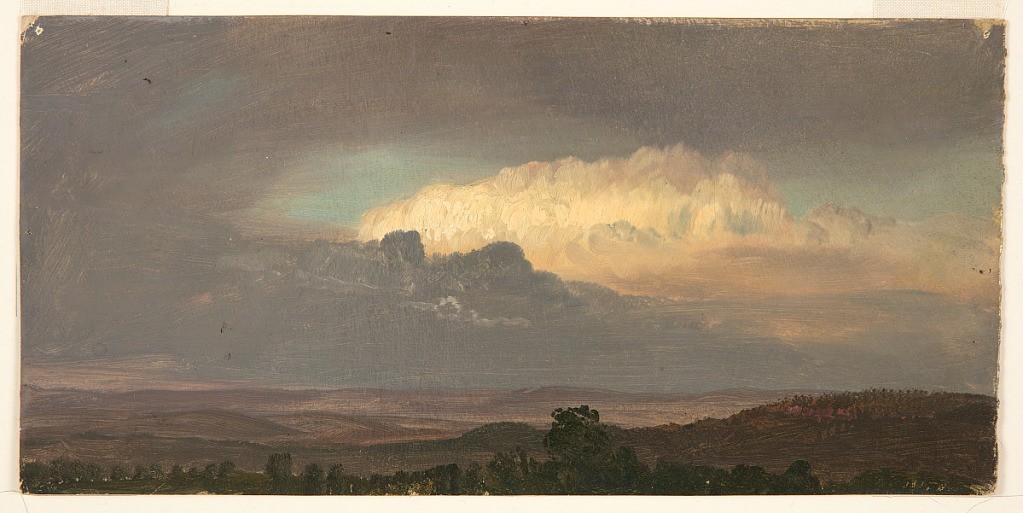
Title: Clouds Over Hills, Jamaica
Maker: Frederic Edwin Church, American, 1826–1900
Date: August 1865
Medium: Oil on off-white paperboard
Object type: Drawing
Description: Landscape and atmosphere sketch showing a view of immense, billowing storm clouds over the hilly landscape of Jamaica. Treetops are visible in the immediate foreground and stretch across the lower margin. The middle distance is comprised of brown and gently rolling hilly terrain. In the background at center, the top of a billowing storm cloud is illuminated in a hue of bright, creamy white, while other rain clouds around it (and above the viewer) are dark gray and cast shadows on the landscape.